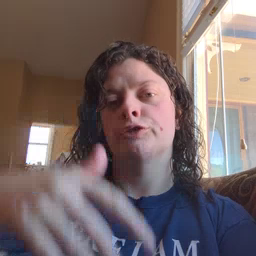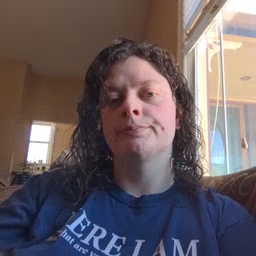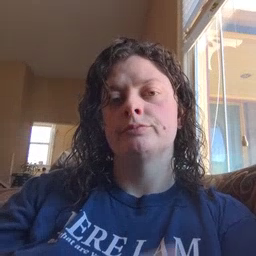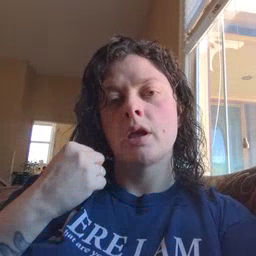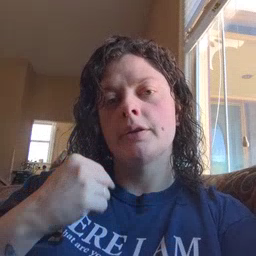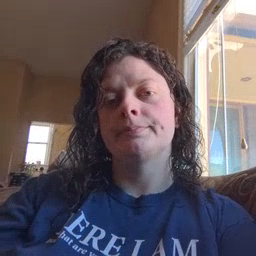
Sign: cry